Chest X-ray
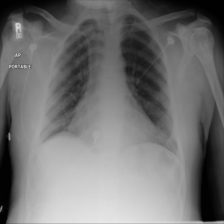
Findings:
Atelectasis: negative
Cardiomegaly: positive
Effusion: negative
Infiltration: positive
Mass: negative
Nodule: negative
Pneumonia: negative
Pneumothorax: negative
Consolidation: negative
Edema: negative
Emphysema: negative
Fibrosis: negative
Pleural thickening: negative
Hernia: negative